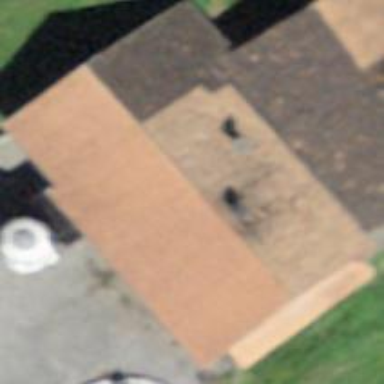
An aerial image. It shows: Barn.